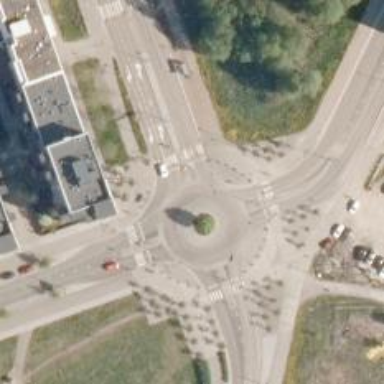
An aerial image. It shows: Secondary road with asphalt surface leading to roundabout.